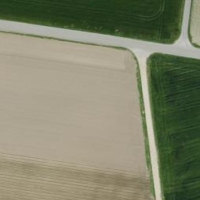
EUNIS habitat code: 52
Species observed at this site:
Corvus corone
Cyanistes caeruleus
Ardea alba
Fulica atra
Anas platyrhynchos
Sturnus vulgaris
Emberiza citrinella
Erithacus rubecula
Milvus milvus
Parus major
Pica pica
Passer domesticus
Ciconia ciconia
Turdus merula